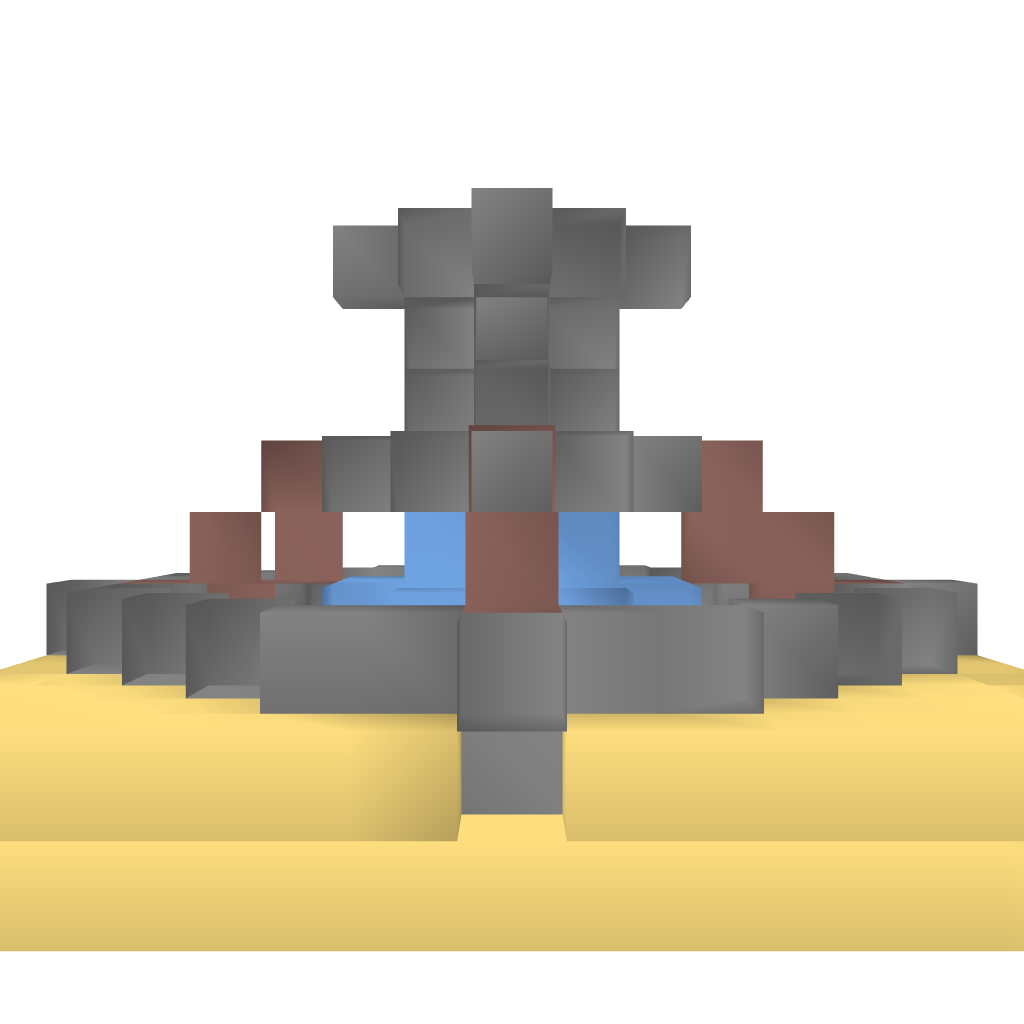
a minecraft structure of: Cactus Fountain high quality